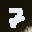
Label: 7